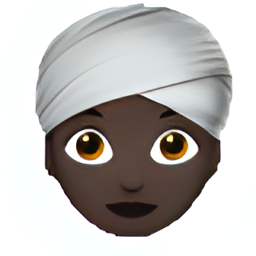
Name: woman wearing turban type 6
Emoji: 👳🏿‍♀️
Group: People & Body
Sub-group: person-role